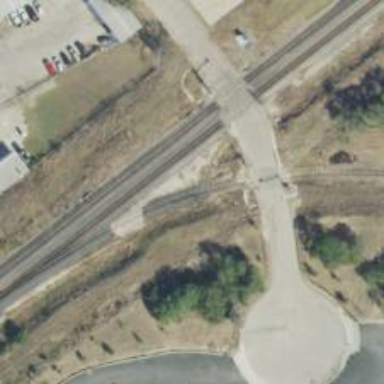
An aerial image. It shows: Trap point for railway derailment prevention.